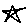
Label: star